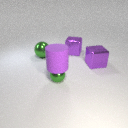
small green metal sphere below large purple rubber cylinder